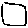
Label: square